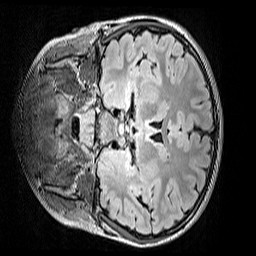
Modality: FLAIR
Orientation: coronal
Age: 10
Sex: male
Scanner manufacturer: siemens
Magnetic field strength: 3 T
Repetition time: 5 s
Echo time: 0.388 s